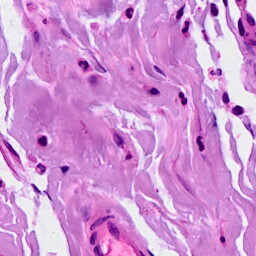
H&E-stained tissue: Breast